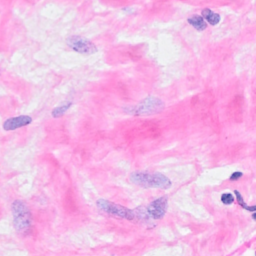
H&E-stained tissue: Breast